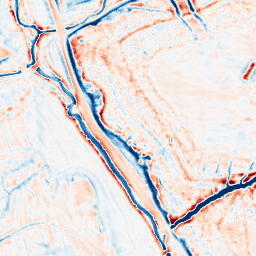
Category: edge_preserving
Decomposition family: bilateral
Decomposition parameters: d: 15
sigma_color: 150
sigma_space: 75
Upsampling method: quintic
Upsampling parameters: scale: 4
Upsampling scale: 4